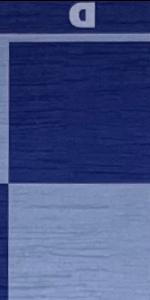
Label: Empty